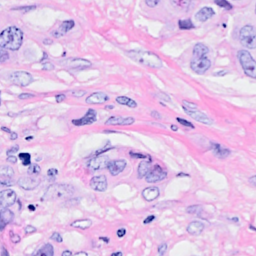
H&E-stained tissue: Breast